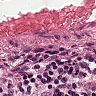
Metastatic tissue present: no